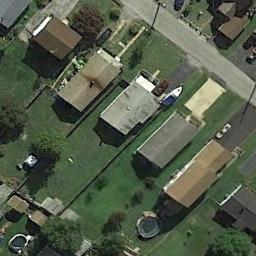
Label: residential